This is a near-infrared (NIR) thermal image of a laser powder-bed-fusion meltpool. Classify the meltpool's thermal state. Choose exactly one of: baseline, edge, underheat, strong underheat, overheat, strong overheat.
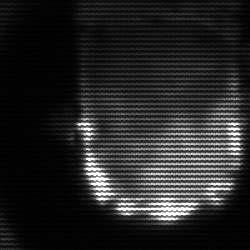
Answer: baseline